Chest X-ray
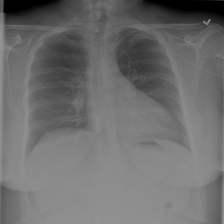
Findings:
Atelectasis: negative
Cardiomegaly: negative
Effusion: negative
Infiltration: negative
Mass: negative
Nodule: negative
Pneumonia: negative
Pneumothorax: negative
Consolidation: negative
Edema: negative
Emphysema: negative
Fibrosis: negative
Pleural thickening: negative
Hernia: negative